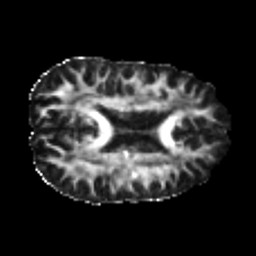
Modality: FA
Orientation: axial
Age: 23
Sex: male
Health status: healthy
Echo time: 0.074 s